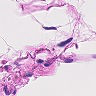
Metastatic tissue present: no